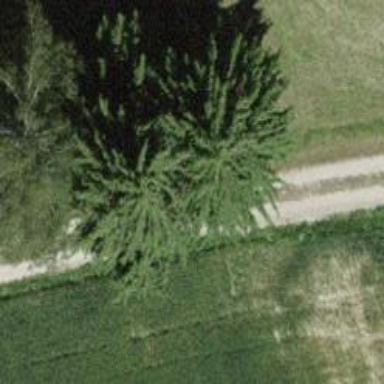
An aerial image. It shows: Beautiful tree in nature.